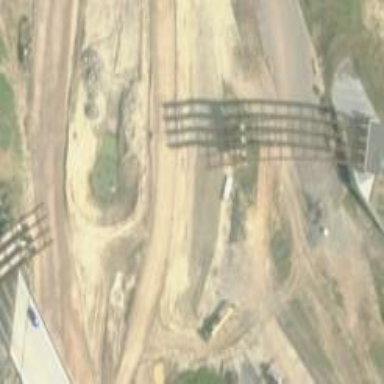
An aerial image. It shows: Beam bridge structure.